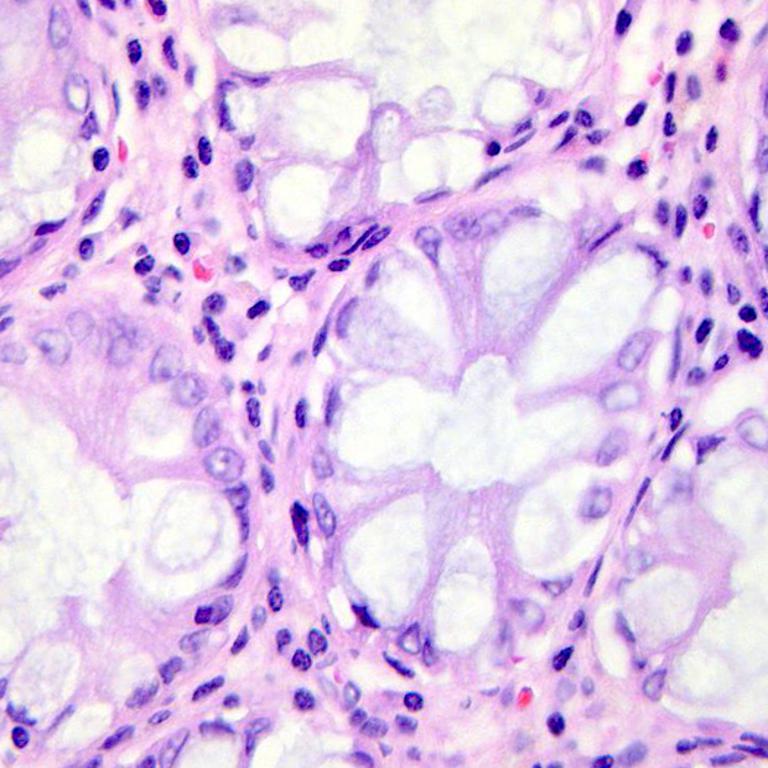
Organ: colon
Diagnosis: benign